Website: walmart
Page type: delivery-shipping
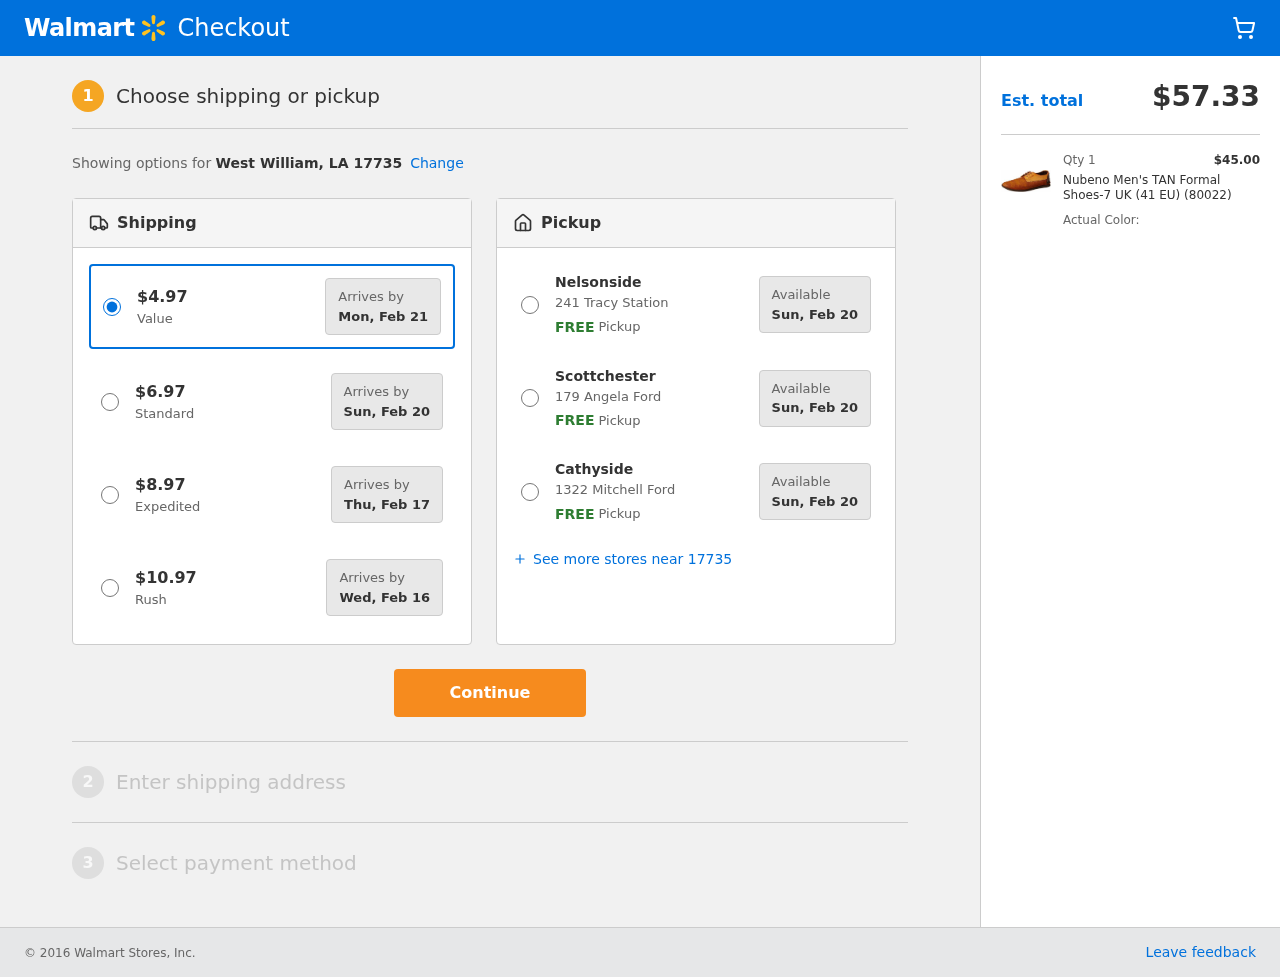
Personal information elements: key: PII_CITY_STATE_ZIP
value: West William, LA 17735
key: PII_LOCATION1_CITY
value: Nelsonside
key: PII_LOCATION1_STREET
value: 241 Tracy Station
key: PII_LOCATION2_CITY
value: Scottchester
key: PII_LOCATION2_STREET
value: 179 Angela Ford
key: PII_LOCATION3_CITY
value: Cathyside
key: PII_LOCATION3_STREET
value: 1322 Mitchell Ford
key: PII_POSTCODE
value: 17735
Product elements: key: PRODUCT1_NAME
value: Nubeno Men's TAN Formal Shoes-7 UK (41 EU) (80022)
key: PRODUCT1_PRICE
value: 45
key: PRODUCT1_QUANTITY
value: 1
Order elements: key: ORDER_SHIPPING_COST
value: $4.97
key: ORDER_SHIPPING_COST
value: $6.97
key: ORDER_SHIPPING_COST
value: $8.97
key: ORDER_SHIPPING_COST
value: $10.97
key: ORDER_DELIVERY_DATE
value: Thu, Feb 17
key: ORDER_DELIVERY_DATE
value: Sun, Feb 20
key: ORDER_DELIVERY_DATE
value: Mon, Feb 21
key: ORDER_DELIVERY_DATE
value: Wed, Feb 16
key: ORDER_TOTAL
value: $57.33